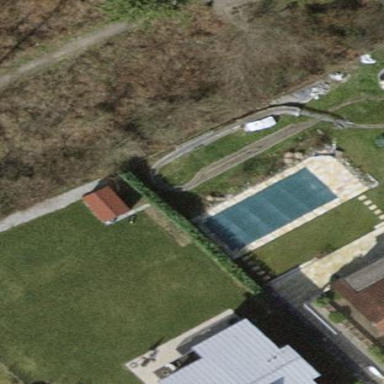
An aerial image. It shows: Swimming pool located in leisure land.